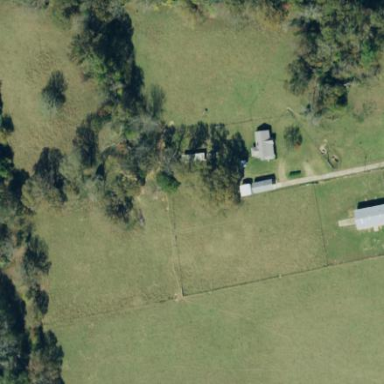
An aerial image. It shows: Pasture used as meadow.